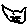
Label: cat